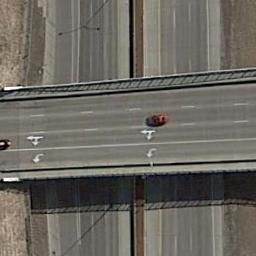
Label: overpass